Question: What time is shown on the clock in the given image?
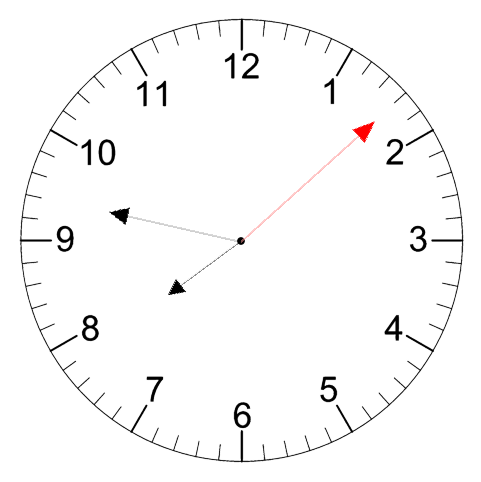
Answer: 07:47:08